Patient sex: M
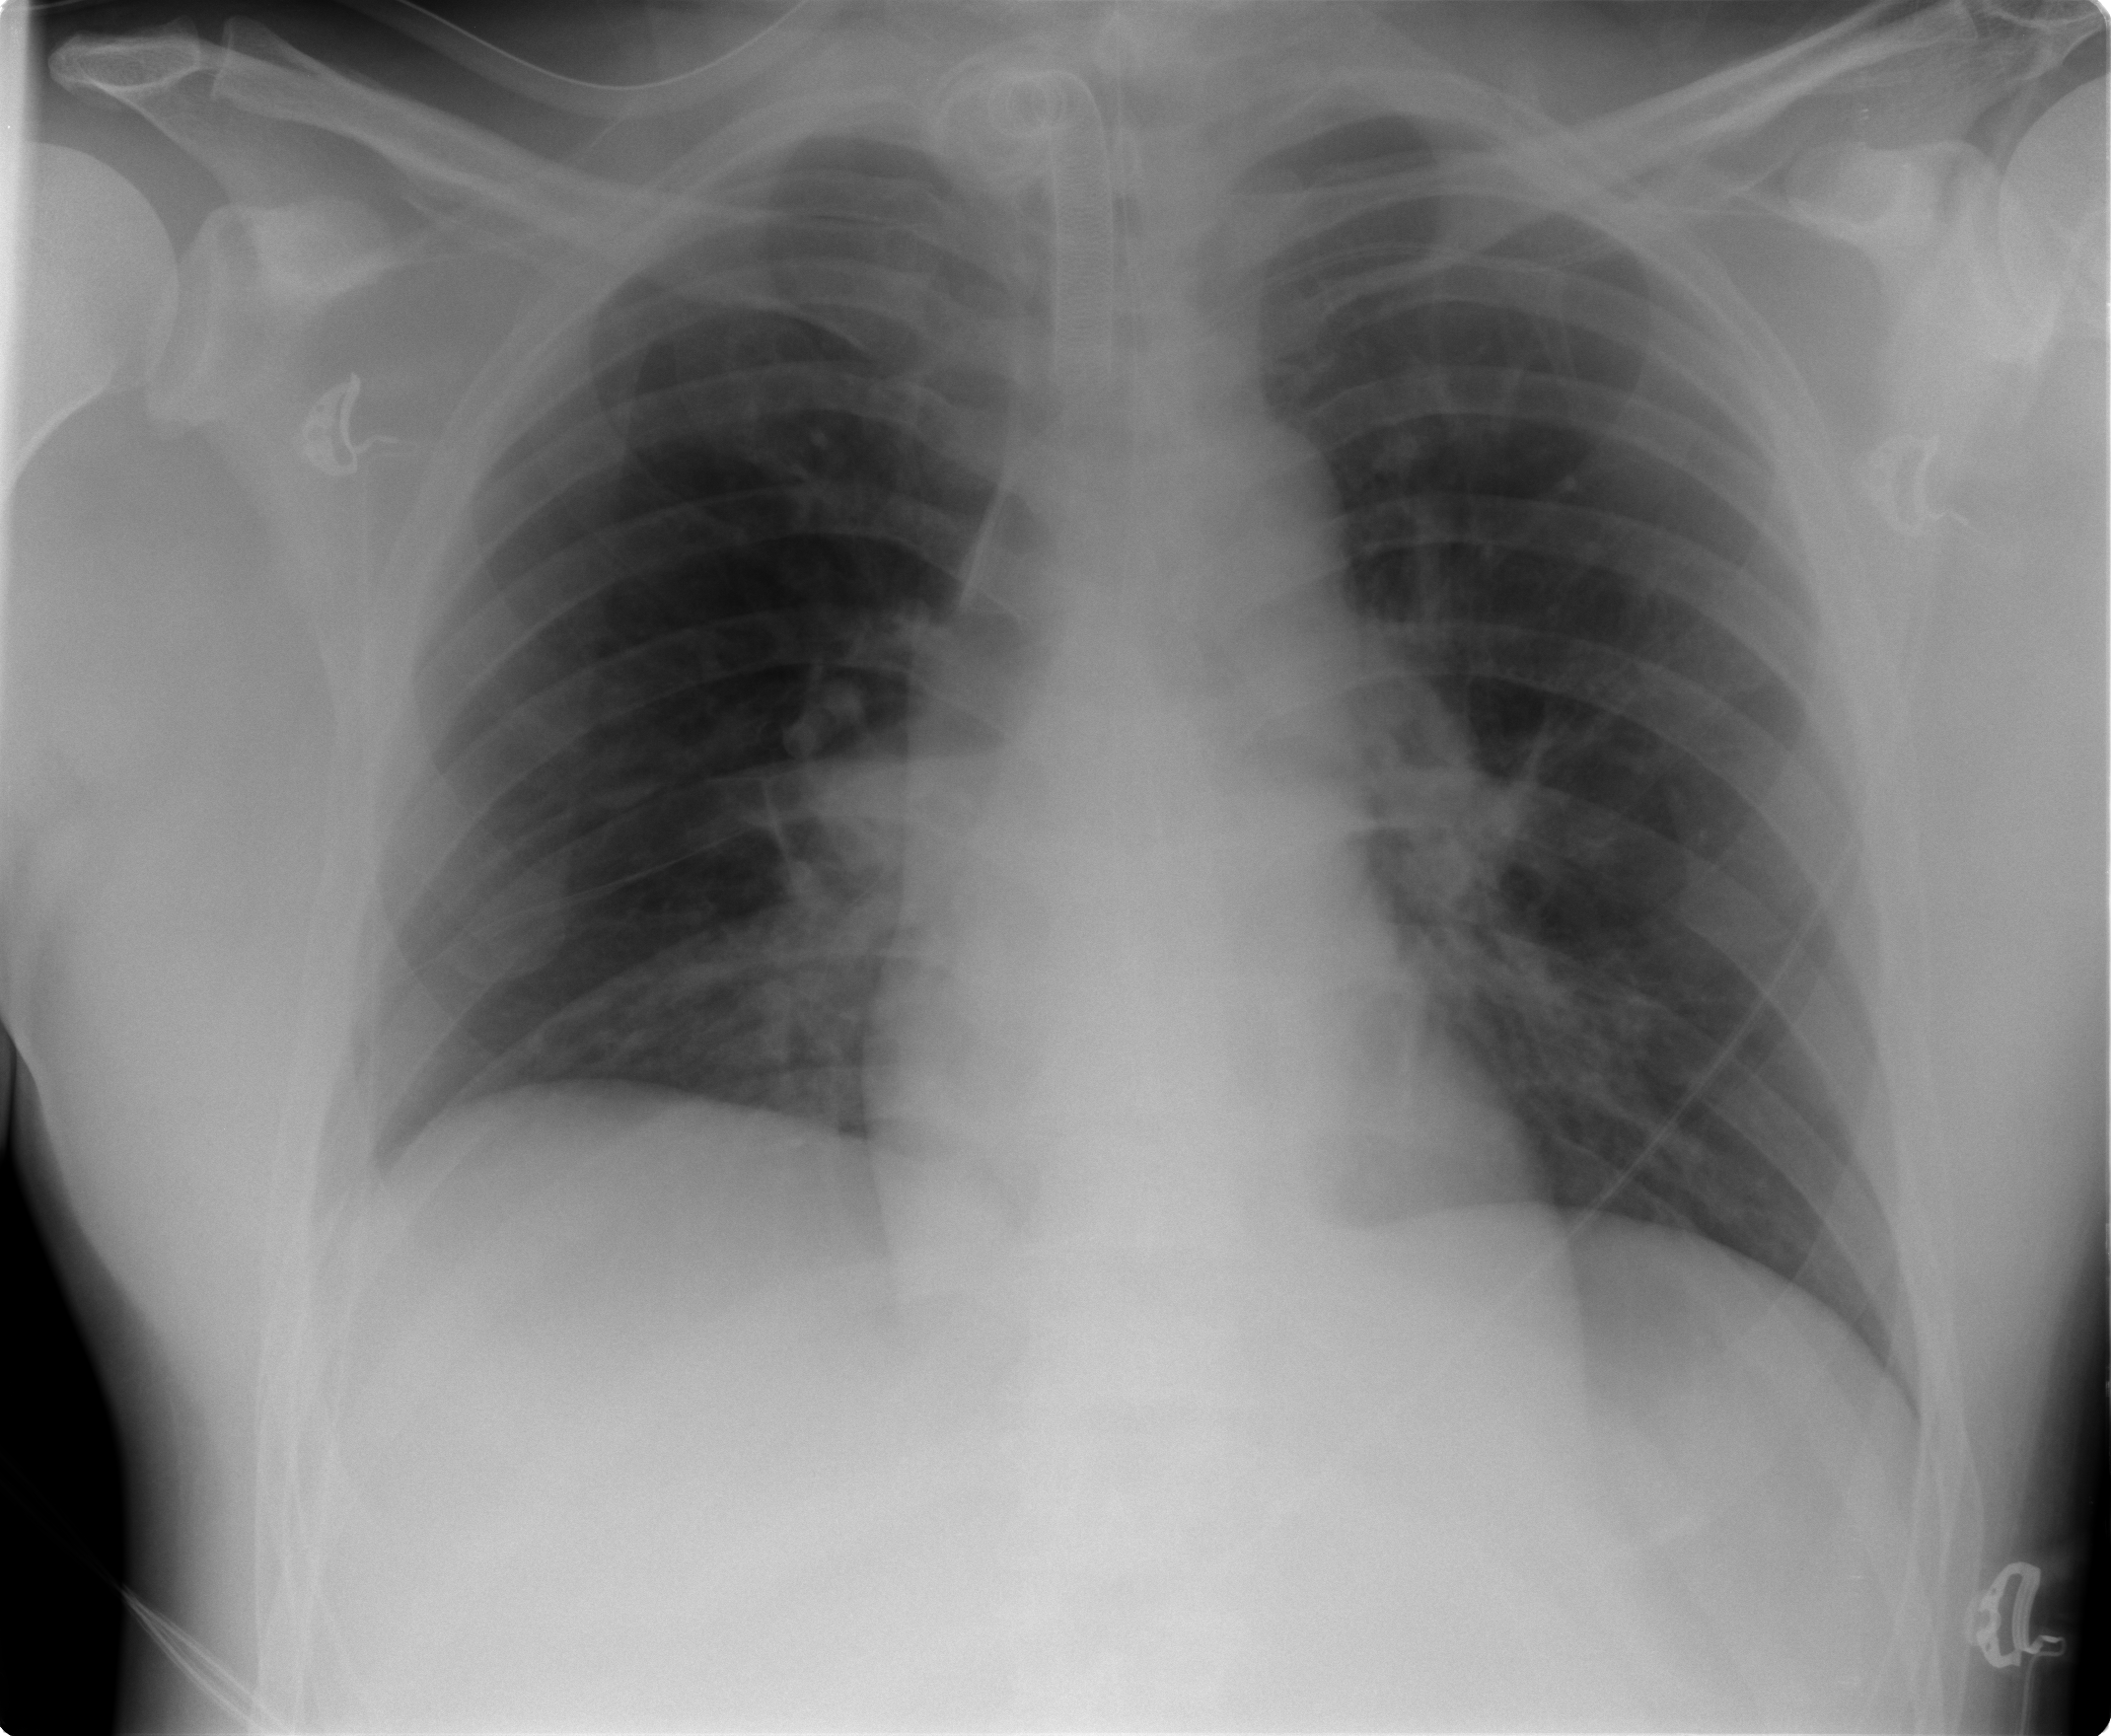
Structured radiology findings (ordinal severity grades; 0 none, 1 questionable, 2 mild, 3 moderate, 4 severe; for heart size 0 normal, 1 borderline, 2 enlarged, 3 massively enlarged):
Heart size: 0
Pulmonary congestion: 0
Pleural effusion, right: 0
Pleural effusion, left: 2
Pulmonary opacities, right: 1
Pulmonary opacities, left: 1
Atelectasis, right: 0
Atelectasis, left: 0